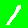
Digit: 1